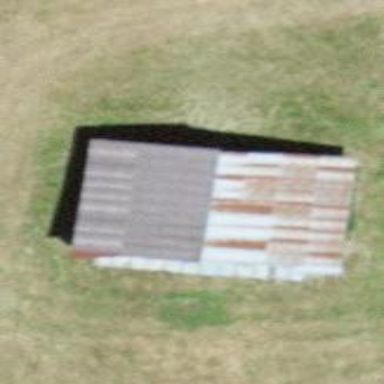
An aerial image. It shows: Rural barn.